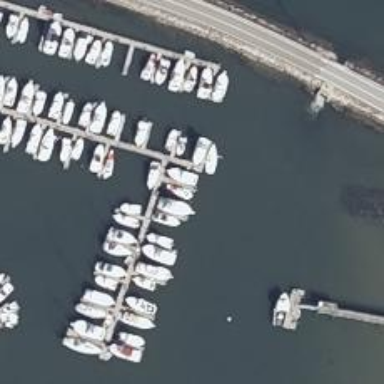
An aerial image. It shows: Man-made pier.